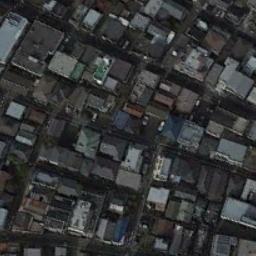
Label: dense_residential